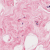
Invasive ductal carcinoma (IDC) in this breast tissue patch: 0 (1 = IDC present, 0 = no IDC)